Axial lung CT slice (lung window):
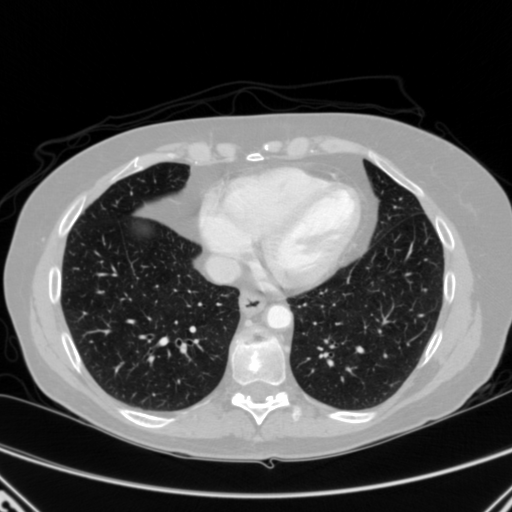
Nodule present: no